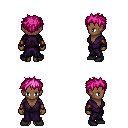
a pixel art fantasy rpg character, female body template, human, dark skin, purple robe, magenta pants, pink bedhead hairstyle, leather bracers, black shoes, four views (front, back, left, right), 2x2 character sprite sheet, small pixel art, hard edges, no anti-aliasing